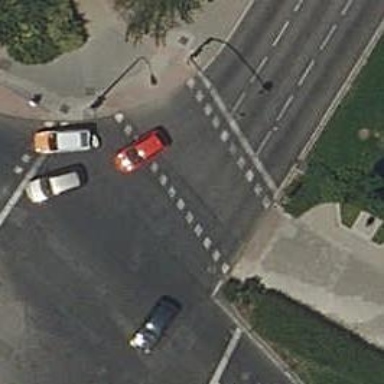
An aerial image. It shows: Crossing with traffic signals.